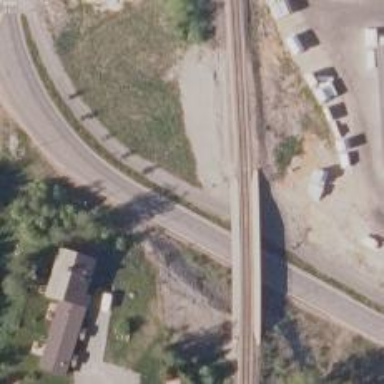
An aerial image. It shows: Bridge carrying continuous electrified railway tracks with contact line.